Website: home-depot
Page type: store-pickup
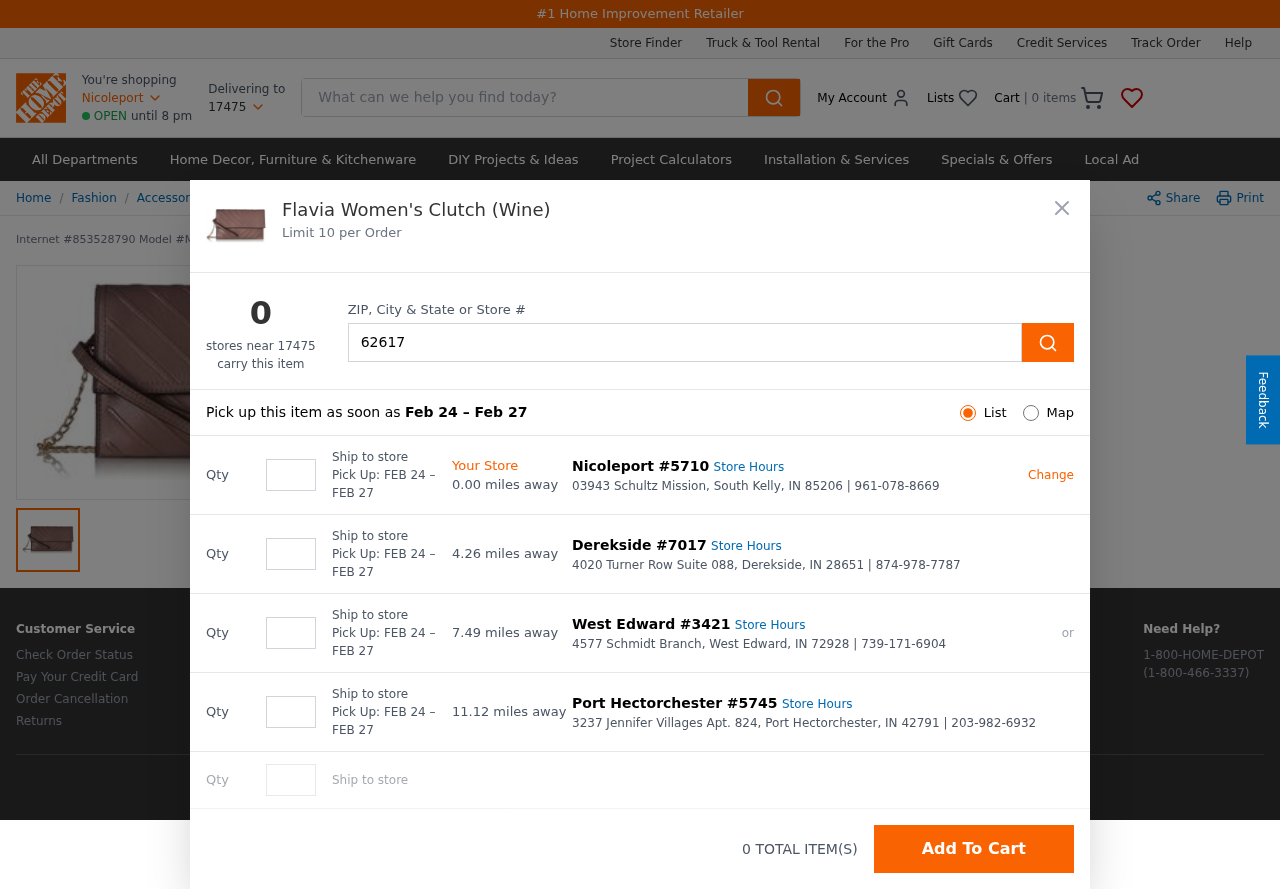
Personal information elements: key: PII_CITY
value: Nicoleport
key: PII_LOCATION1_CITY_STATE_ZIP
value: South Kelly, IN 85206
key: PII_LOCATION1_STREET
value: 03943 Schultz Mission
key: PII_LOCATION2_CITY
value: Derekside
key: PII_LOCATION2_CITY_STATE_ZIP
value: Derekside, IN 28651
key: PII_LOCATION2_STREET
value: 4020 Turner Row Suite 088
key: PII_LOCATION3_CITY
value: West Edward
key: PII_LOCATION3_CITY_STATE_ZIP
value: West Edward, IN 72928
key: PII_LOCATION3_STREET
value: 4577 Schmidt Branch
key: PII_LOCATION4_CITY
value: Port Hectorchester
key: PII_LOCATION4_CITY_STATE_ZIP
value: Port Hectorchester, IN 42791
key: PII_LOCATION4_STREET
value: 3237 Jennifer Villages Apt. 824
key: PII_POSTCODE
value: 17475
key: PII_POSTCODE2
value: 62617
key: PII_LOCATION1_PHONE
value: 961-078-8669
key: PII_LOCATION2_PHONE
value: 874-978-7787
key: PII_LOCATION3_PHONE
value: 739-171-6904
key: PII_LOCATION4_PHONE
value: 203-982-6932
Product elements: key: PRODUCT1_BREADCRUMB
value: Fashion
Accessories
Bags
Clutches
Women's Clutches
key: PRODUCT1_NAME
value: Flavia Women's Clutch (Wine)
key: PRODUCT_INTERNET_NUMBER
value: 853528790
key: PRODUCT_MODEL_NUMBER
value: MW_OHW129636
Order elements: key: ORDER_NUM_ITEMS
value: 0
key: ORDER_PICKUP_DATE_RANGE
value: FEB 24 – FEB 27
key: ORDER_PICKUP_DATE_RANGE
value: Feb 24 – Feb 27
Search elements: key: HEADER_SEARCH
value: What can we help you find today?
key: SEARCH_STORE_LOCATION
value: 62617
Other elements: key: STORE1_DISTANCE
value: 0.00
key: STORE1_NUMBER
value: #5710
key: STORE2_DISTANCE
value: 4.26
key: STORE2_NUMBER
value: #7017
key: STORE3_DISTANCE
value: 7.49
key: STORE3_NUMBER
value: #3421
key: STORE4_DISTANCE
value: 11.12
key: STORE4_NUMBER
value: #5745